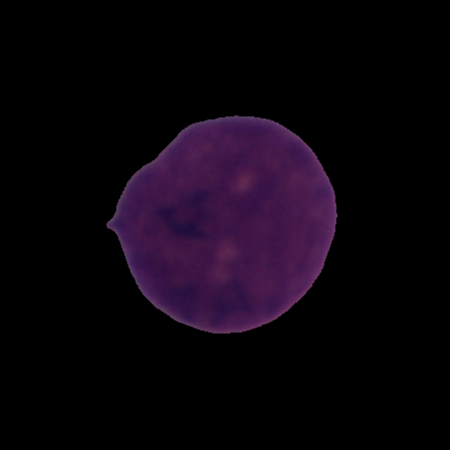
Label: cancer